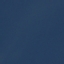
Land use / land cover class: SeaLake